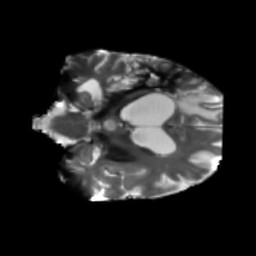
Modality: T2w
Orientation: coronal
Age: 67
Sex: male
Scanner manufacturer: siemens
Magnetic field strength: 3 T
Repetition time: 5.25 s
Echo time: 0.08 s